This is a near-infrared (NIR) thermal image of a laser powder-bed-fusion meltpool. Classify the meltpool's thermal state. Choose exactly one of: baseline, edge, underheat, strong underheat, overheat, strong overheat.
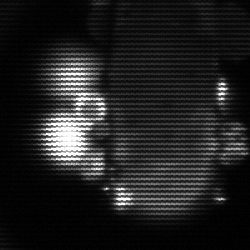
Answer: strong underheat